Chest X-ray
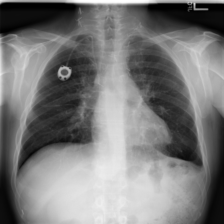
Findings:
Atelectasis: negative
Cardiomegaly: negative
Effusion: negative
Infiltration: positive
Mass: negative
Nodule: negative
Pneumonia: negative
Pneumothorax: negative
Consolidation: negative
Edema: negative
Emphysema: negative
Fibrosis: negative
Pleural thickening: negative
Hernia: negative